Brain MRI, t2w sequence, axial 2D slice.
Patient: age 51, sex F, weight 95 kg, height 1.95 m
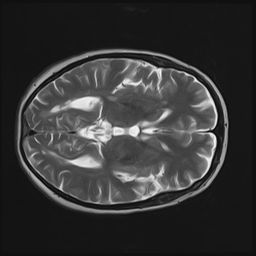